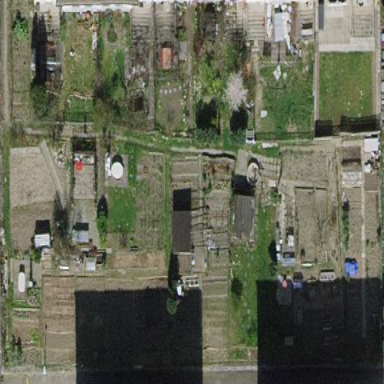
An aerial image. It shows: Allotments area.